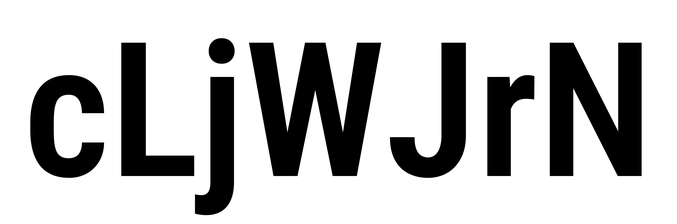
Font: Roboto_Condensed_SemiBold